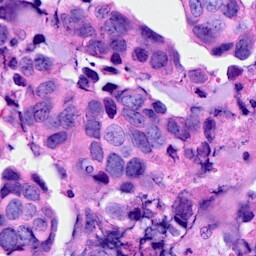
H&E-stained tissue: Breast